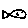
Label: fish